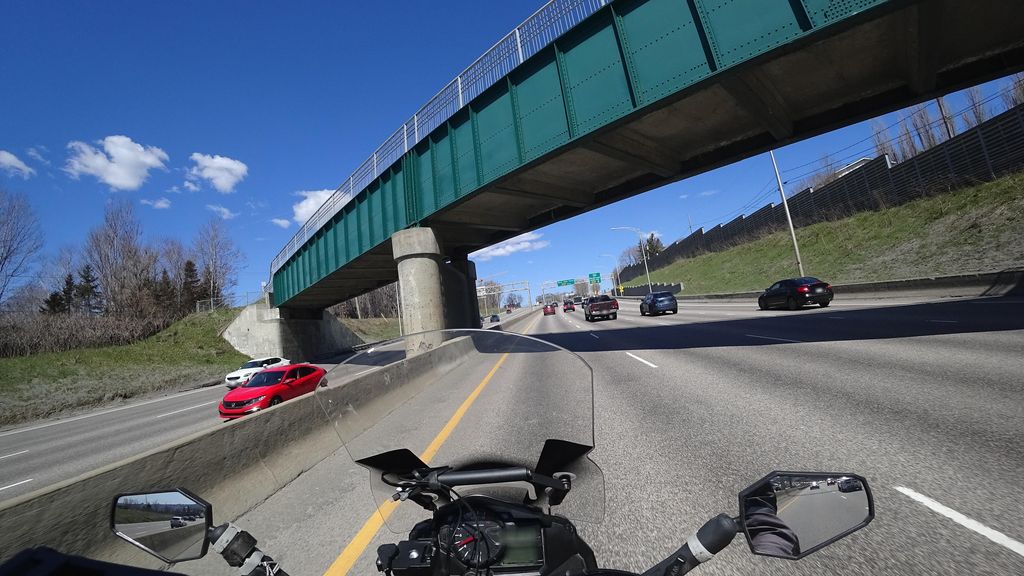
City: quebec_city